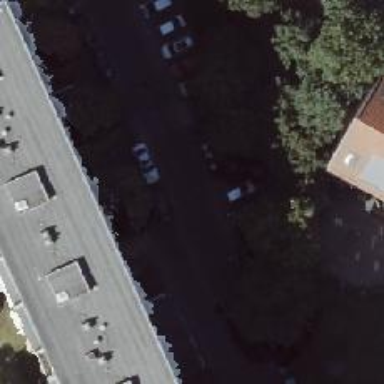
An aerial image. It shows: Residential road with concrete surface. There is asphalt sidewalk on the right side. Parking is available on the street side and half on the curb.